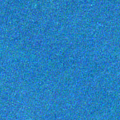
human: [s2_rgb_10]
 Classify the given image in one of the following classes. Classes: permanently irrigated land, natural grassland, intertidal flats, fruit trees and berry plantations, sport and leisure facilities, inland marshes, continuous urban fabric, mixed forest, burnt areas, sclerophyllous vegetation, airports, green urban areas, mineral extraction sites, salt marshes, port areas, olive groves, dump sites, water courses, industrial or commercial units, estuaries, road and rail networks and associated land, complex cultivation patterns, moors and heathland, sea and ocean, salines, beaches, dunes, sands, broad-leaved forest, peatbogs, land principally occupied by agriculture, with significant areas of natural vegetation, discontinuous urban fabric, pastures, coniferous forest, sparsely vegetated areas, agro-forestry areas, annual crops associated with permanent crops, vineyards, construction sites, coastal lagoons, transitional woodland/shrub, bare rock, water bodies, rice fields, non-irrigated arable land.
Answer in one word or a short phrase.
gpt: sea and ocean